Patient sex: M
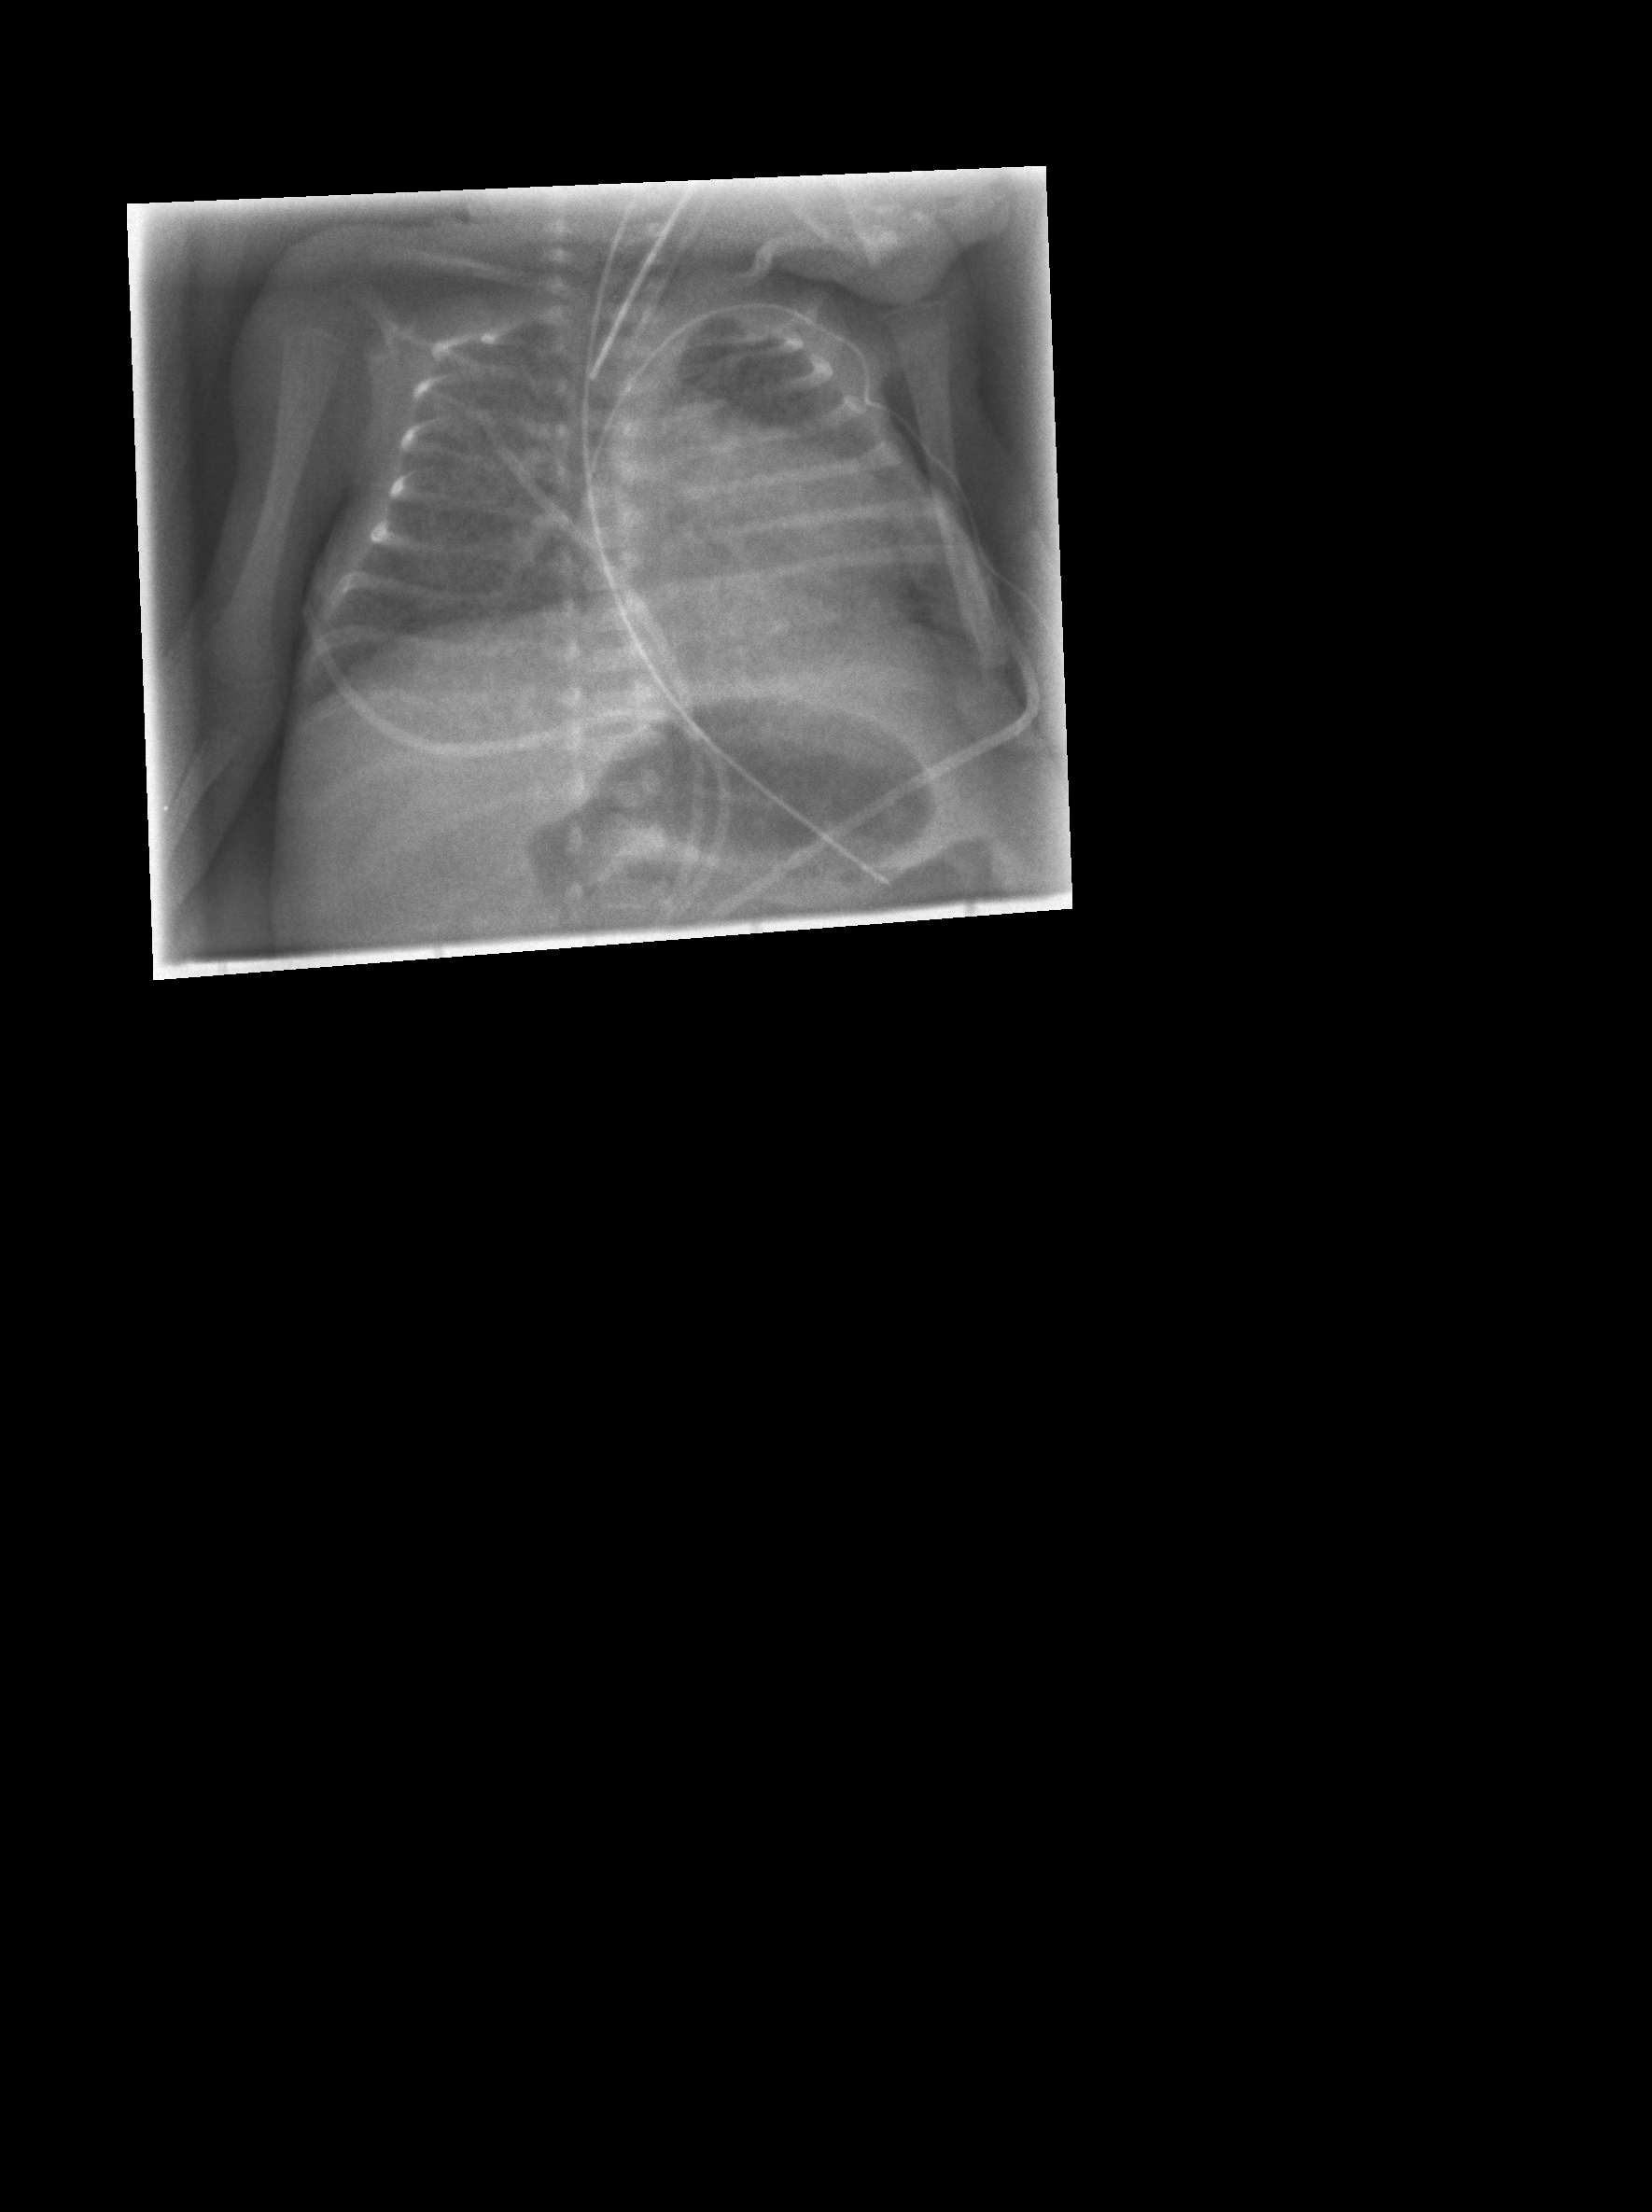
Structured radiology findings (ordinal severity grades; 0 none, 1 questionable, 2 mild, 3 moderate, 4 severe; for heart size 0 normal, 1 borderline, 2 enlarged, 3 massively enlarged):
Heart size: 0
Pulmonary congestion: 0
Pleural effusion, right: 0
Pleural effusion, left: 0
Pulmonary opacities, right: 2
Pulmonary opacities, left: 2
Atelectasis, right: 0
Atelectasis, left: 0